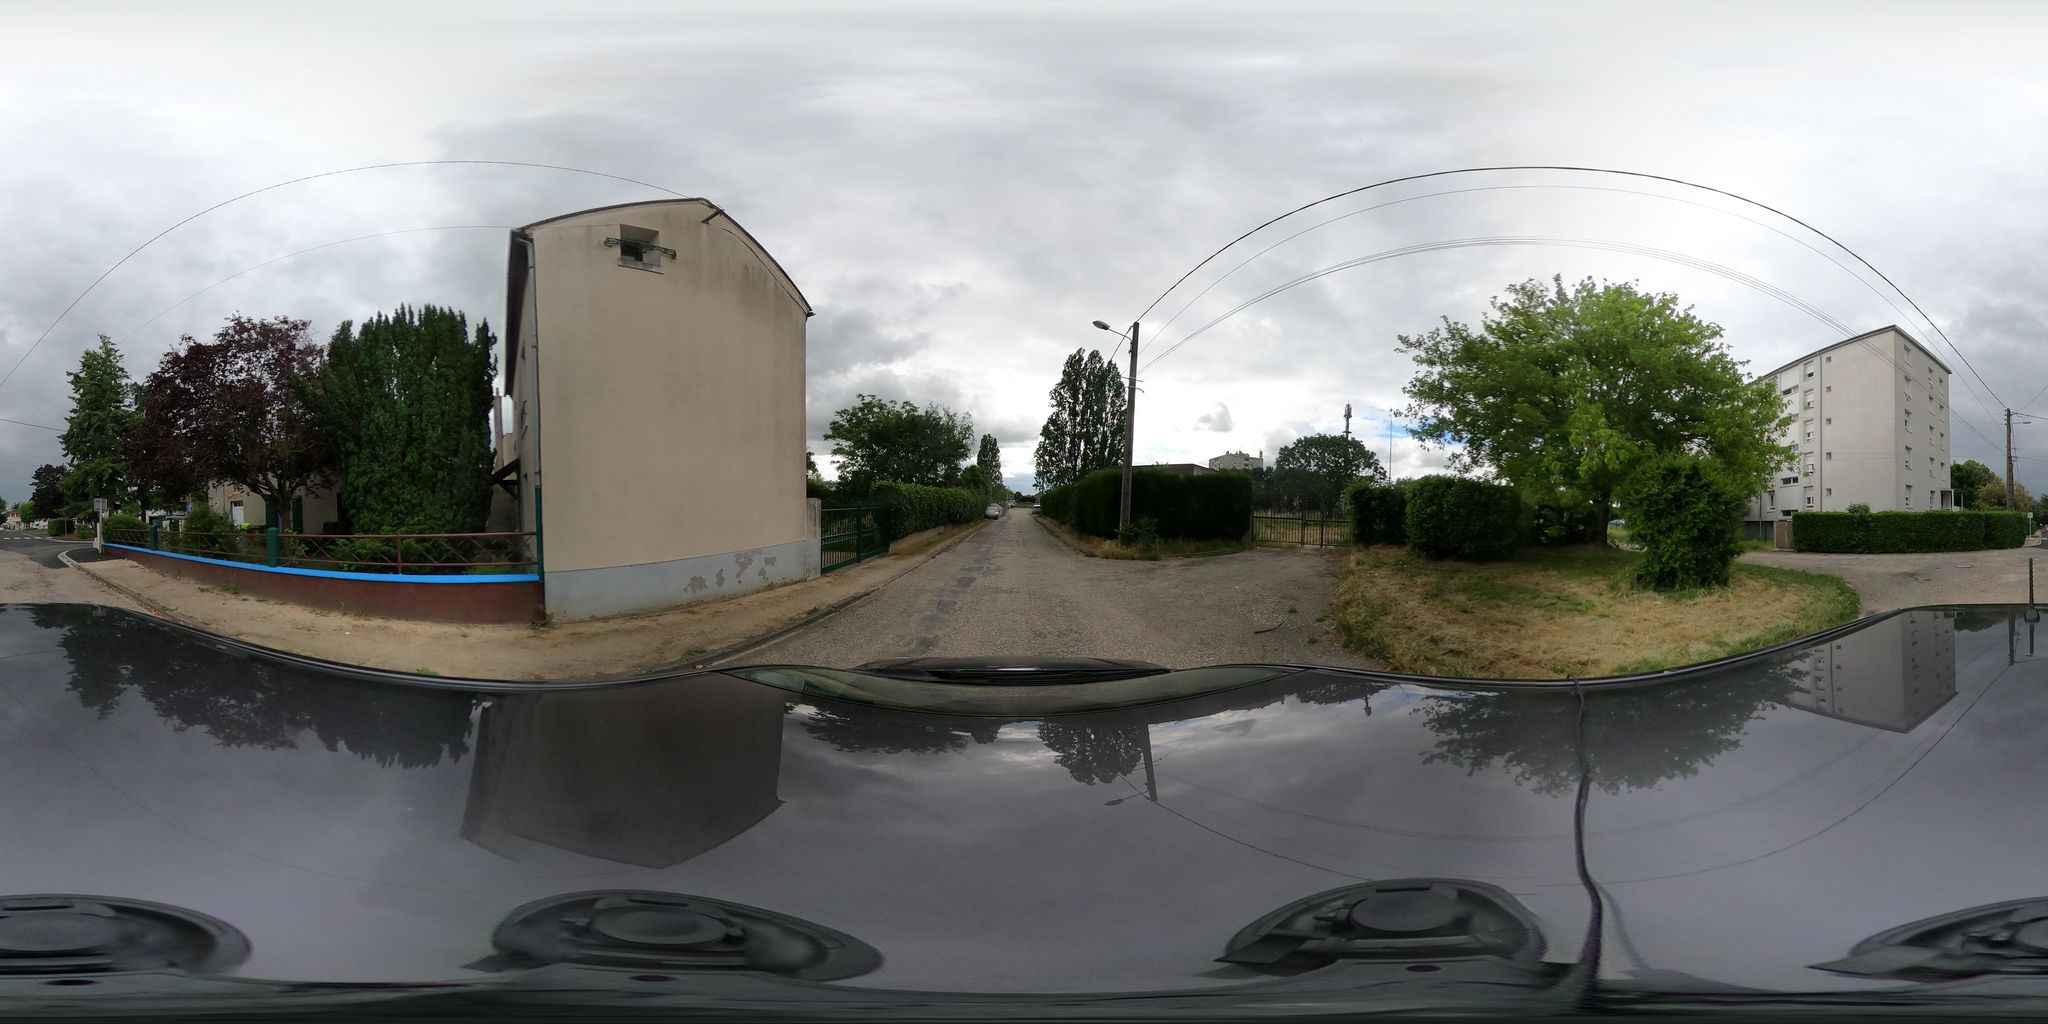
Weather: cloudy
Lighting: day
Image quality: good
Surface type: cycling surface
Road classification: steps, residential, path
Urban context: urban centre
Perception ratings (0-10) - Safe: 1.4, Lively: 0.88, Beautiful: 6.1, Boring: 4.01, Depressing: 6.07, Wealthy: 2.03